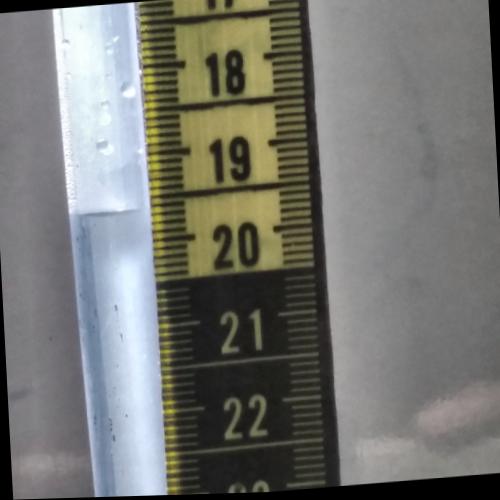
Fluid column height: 19.6 cm